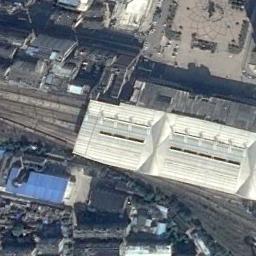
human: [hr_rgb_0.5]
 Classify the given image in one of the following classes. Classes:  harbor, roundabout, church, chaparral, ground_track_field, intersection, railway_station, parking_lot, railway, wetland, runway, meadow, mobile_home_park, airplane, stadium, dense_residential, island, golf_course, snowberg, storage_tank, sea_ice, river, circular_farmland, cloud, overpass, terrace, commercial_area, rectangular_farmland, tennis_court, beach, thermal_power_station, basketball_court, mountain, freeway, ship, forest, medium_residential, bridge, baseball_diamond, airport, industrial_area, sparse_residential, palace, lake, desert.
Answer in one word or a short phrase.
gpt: railway_station